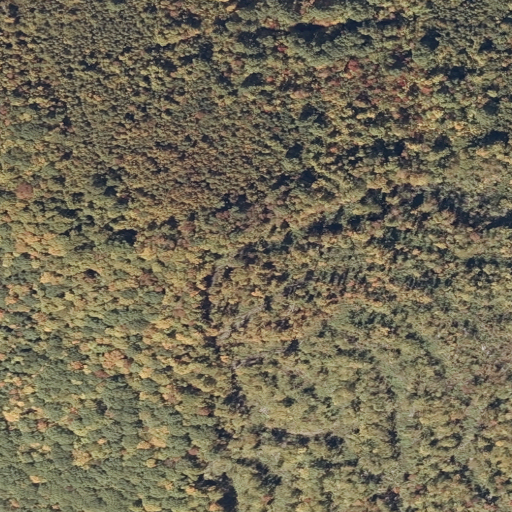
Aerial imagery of mountain in Maine named Piper Mountain containing deciduous forest, mixed forest, grassland, shrub, and pasture